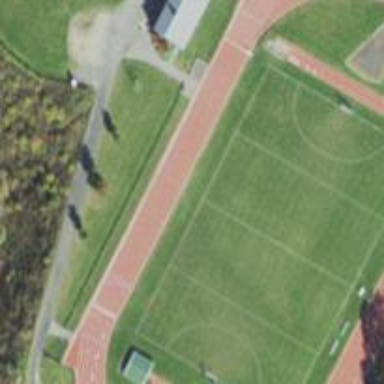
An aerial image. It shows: Multi-sport pitch for leisure activities.